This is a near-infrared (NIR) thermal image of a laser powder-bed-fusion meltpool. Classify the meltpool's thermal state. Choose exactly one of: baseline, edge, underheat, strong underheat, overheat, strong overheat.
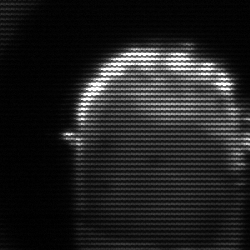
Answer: baseline